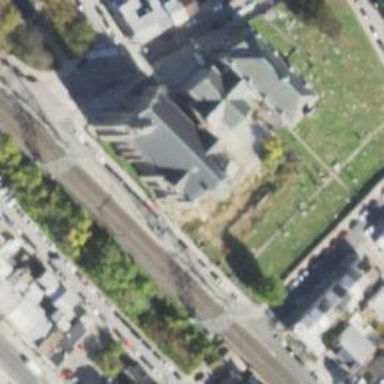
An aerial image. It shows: Beautiful church building.